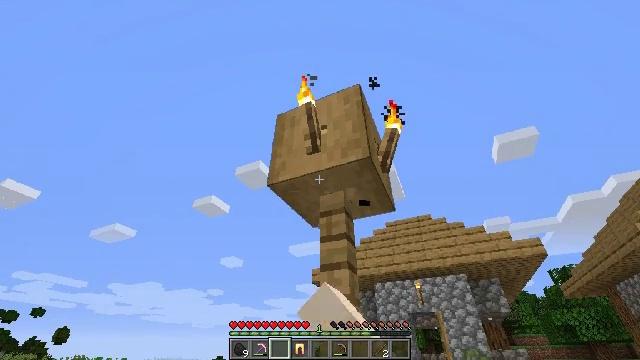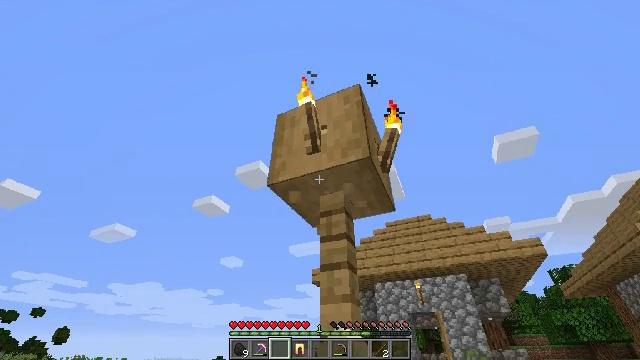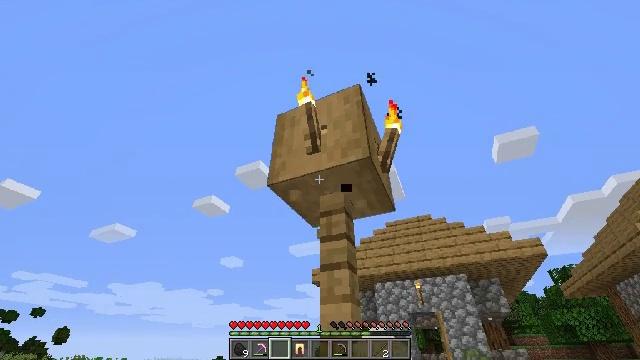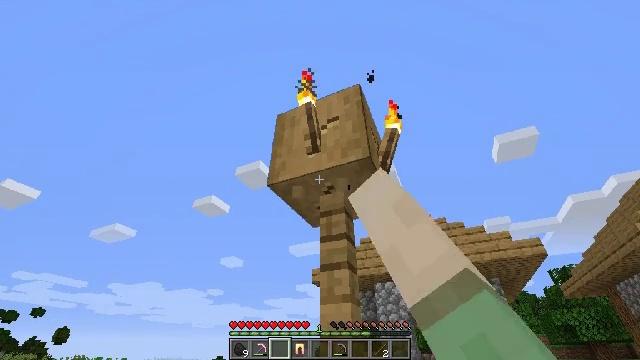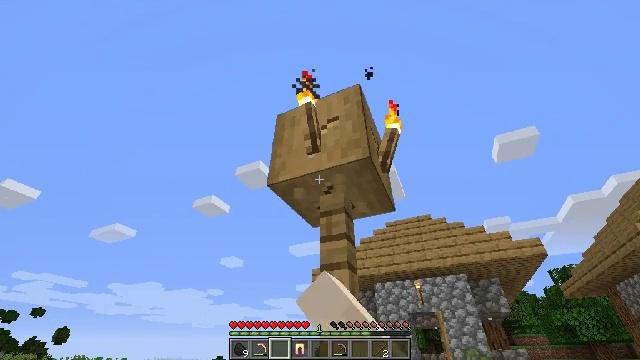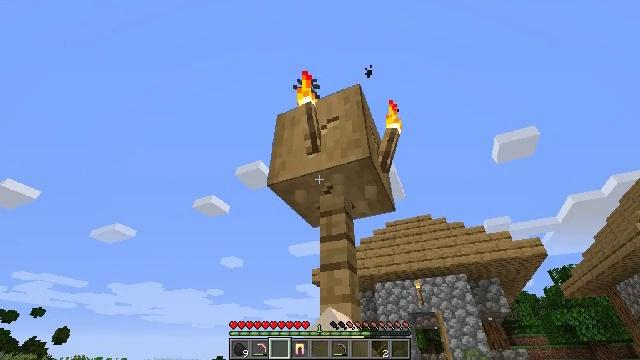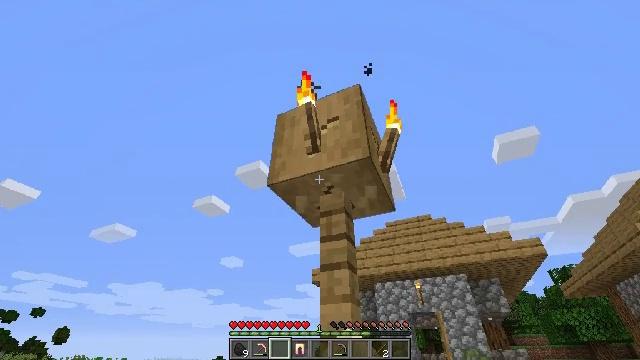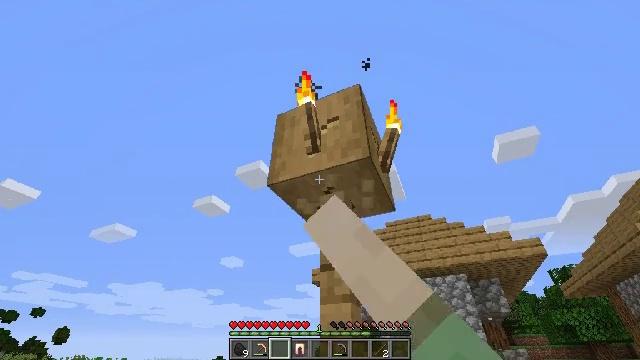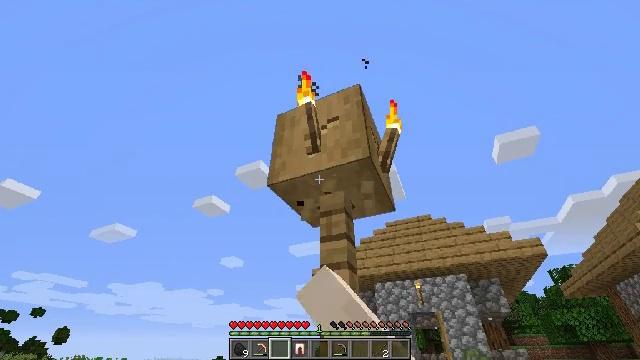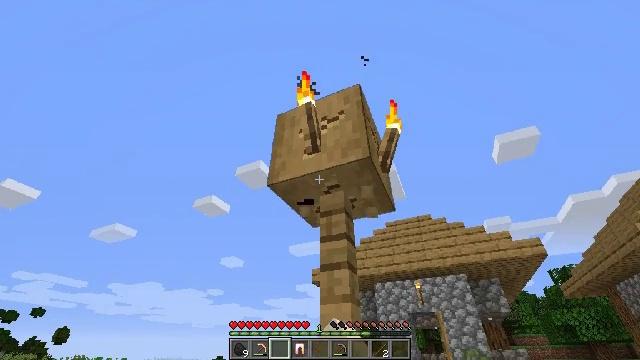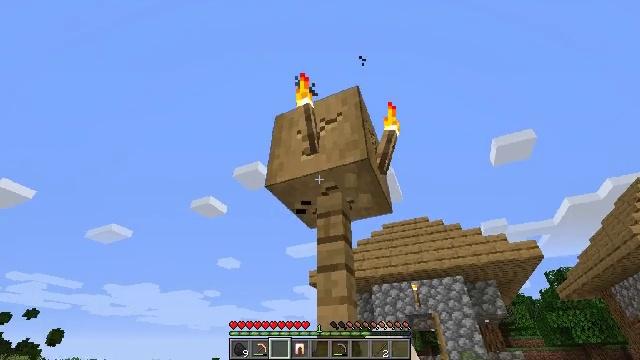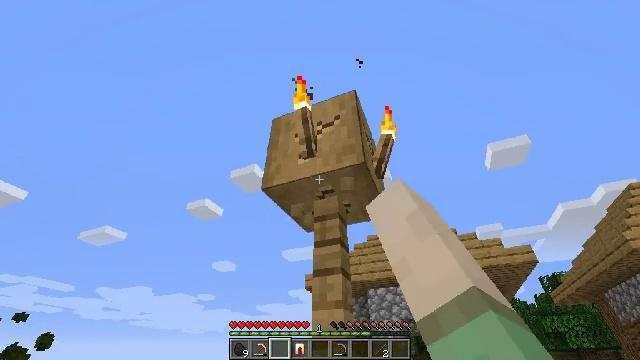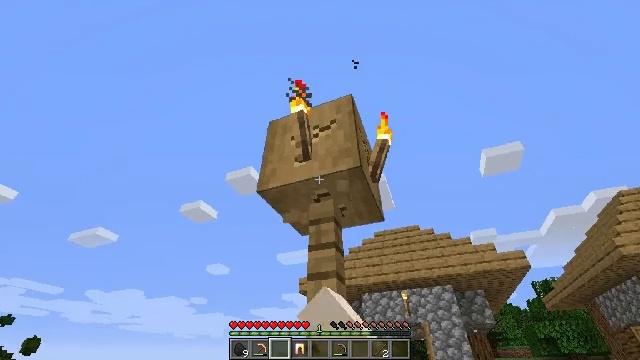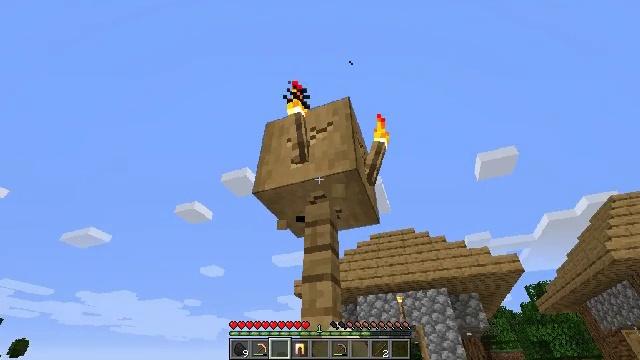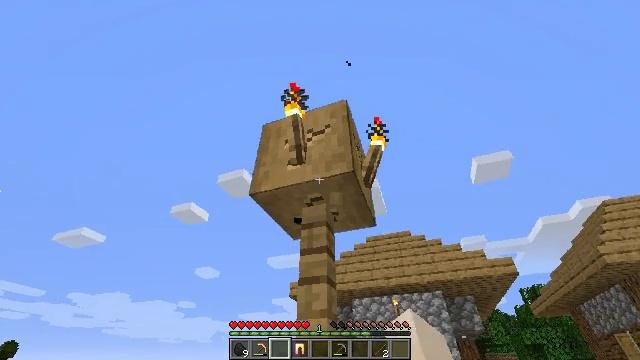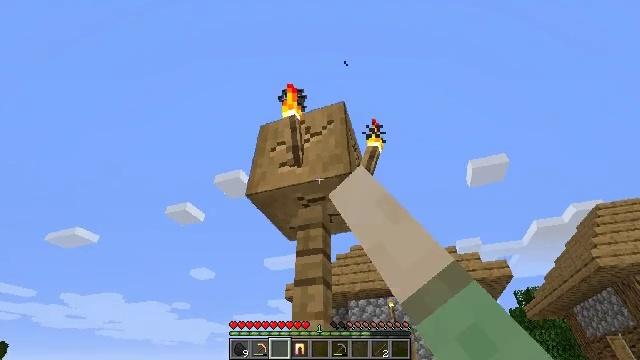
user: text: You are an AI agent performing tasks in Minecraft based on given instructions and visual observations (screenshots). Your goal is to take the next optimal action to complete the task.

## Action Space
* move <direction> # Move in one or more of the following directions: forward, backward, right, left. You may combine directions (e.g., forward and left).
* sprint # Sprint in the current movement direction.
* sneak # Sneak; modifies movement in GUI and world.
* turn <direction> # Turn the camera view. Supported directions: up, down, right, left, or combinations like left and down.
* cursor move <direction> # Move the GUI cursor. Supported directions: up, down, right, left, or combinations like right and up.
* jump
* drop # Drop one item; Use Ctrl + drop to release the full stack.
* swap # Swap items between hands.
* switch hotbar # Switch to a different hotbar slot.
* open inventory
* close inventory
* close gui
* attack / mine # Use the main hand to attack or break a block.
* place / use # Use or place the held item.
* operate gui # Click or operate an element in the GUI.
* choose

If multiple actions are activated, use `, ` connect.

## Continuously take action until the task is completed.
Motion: motion action
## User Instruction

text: Harvest stripped oak wood to use in construction.
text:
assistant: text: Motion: attack / mine
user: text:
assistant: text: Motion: attack / mine
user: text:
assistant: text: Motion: attack / mine
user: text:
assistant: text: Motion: attack / mine
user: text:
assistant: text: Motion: attack / mine
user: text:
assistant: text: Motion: attack / mine
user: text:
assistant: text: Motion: attack / mine
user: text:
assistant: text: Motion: attack / mine
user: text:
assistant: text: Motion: attack / mine
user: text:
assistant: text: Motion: attack / mine
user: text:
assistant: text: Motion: attack / mine
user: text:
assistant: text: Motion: turn right, attack / mine
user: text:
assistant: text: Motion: turn right, attack / mine
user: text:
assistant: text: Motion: attack / mine
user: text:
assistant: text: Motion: attack / mine
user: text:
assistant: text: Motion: turn right, attack / mine
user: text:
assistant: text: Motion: turn right, attack / mine
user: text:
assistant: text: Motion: attack / mine
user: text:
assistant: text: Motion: attack / mine
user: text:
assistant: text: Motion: attack / mine
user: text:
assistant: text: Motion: attack / mine
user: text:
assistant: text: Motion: attack / mine
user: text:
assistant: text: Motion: attack / mine
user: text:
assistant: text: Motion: attack / mine
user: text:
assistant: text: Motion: attack / mine
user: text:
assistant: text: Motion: attack / mine
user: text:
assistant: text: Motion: attack / mine
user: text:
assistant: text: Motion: attack / mine
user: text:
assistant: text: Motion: attack / mine
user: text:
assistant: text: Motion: attack / mine